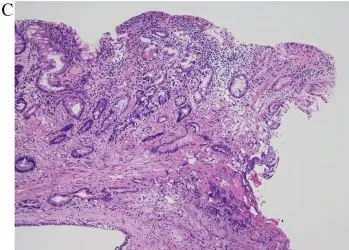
A, B, C. Endoscopic submucosal dissection was of the lesion was performed (3A). The histopathologic examination of the specimen showed acidophilic columnar cancer cells indicating mild to moderate nuclear atypia infiltrated deeper than the submucosal layer with forming mucinous glands clearly. Both horizontal and vertical margins were positive (H&E, x40 (3B), x100 (3C).
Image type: pathology (h&e)